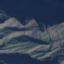
Land use / land cover: HerbaceousVegetation